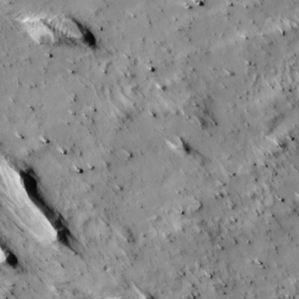
Label: non_frost